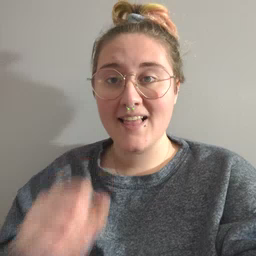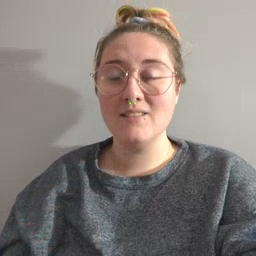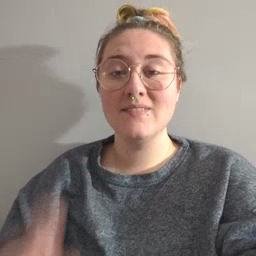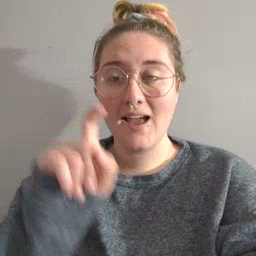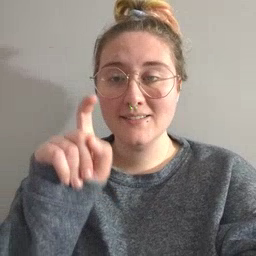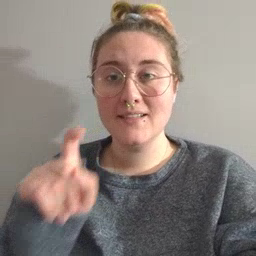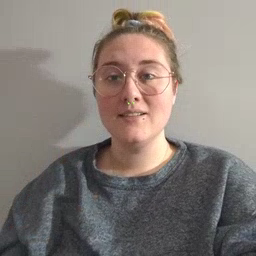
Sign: closet